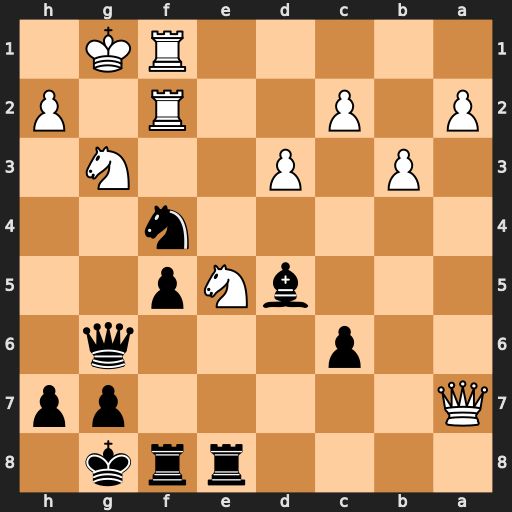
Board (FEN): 4rrk1/Q5pp/2p3q1/3bNp2/5n2/1P1P2N1/P1P2R1P/5RK1
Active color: b
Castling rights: -
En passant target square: -
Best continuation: Nh3#